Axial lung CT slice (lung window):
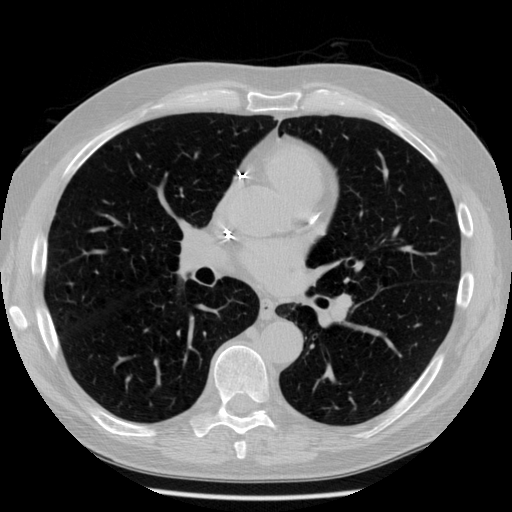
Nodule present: no